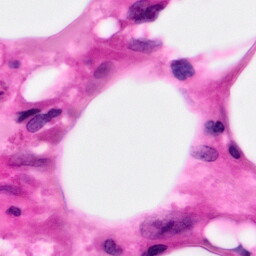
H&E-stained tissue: Pancreatic